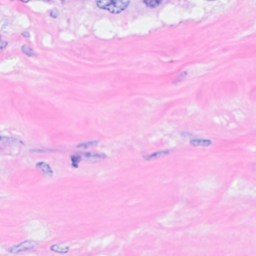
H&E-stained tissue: Breast